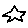
Label: star